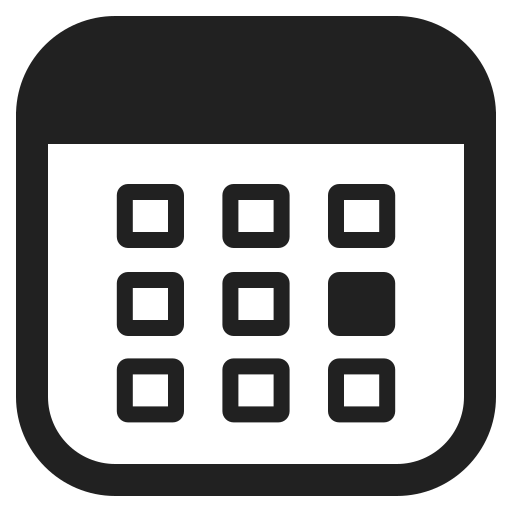
calendar high contrast